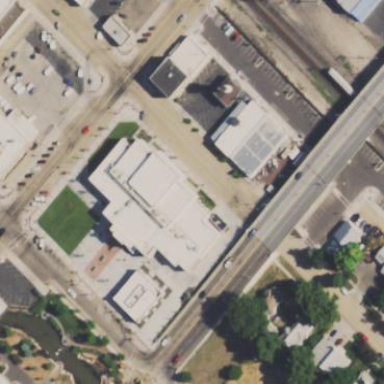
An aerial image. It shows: Cinema building.